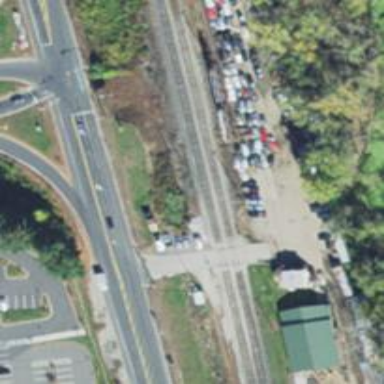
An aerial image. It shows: Railway siding with rails.